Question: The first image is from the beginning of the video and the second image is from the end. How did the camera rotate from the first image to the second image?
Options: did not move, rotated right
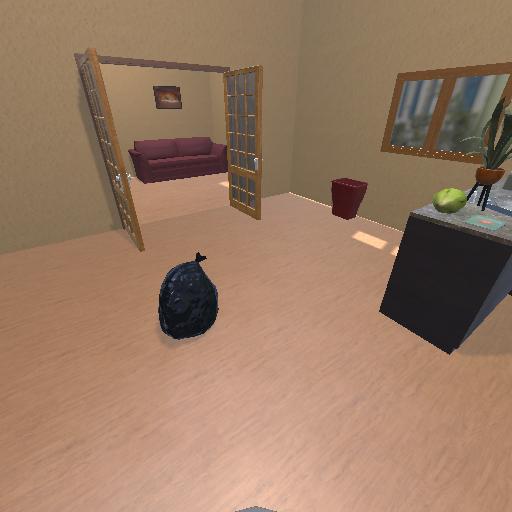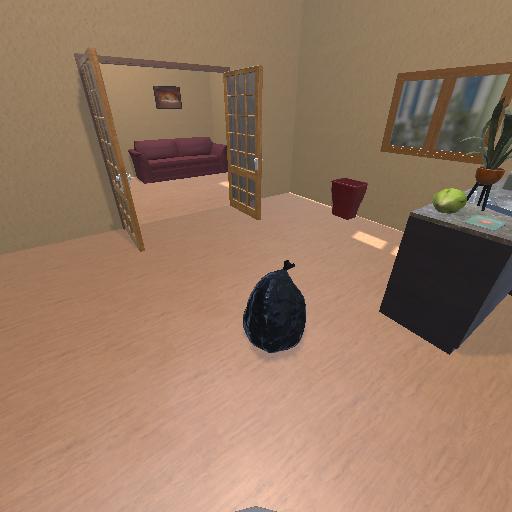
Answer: did not move